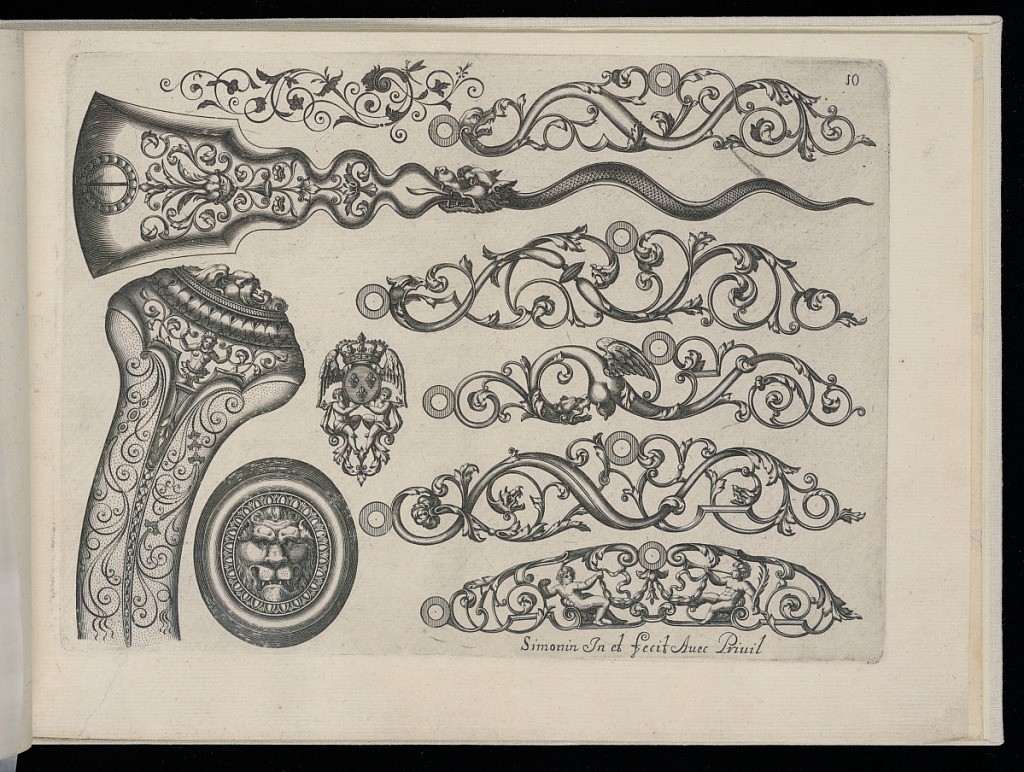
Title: Designs for Firearms Ornament and Fittings
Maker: Claude Simonin, French, ca. 1635 – 1721
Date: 1705
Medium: Engraving on laid paper
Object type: Print
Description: Plate ten from a pattern book with designs for firearm fittings and ornament featuring grotesque motifs, fantastical creatures, putti, animals, mascarons (masks), lions, foliate scrolls, scrolling leaves (rinceaux), fleurons, and rosettes. The plate is numbered and signed.